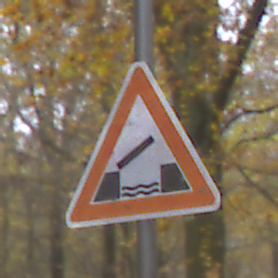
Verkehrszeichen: BeweglicheBruecke
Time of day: MorningAfternoon
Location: Outdoor (Nature)
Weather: Overcast
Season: Autumn
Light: Natural